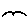
Label: bird